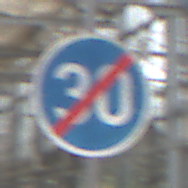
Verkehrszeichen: EndeMindestgeschwindigkeit
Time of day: Midday
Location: Roofed (Special)
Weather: Overcast
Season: NotSpecified
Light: Natural